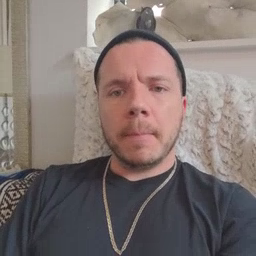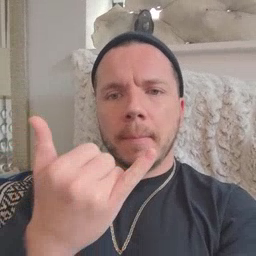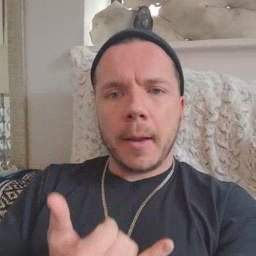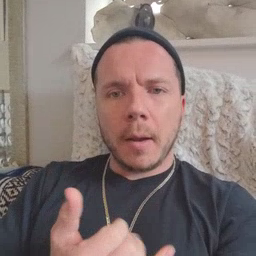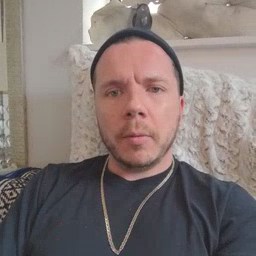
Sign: now